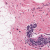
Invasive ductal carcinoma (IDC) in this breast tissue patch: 0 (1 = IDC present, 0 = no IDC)